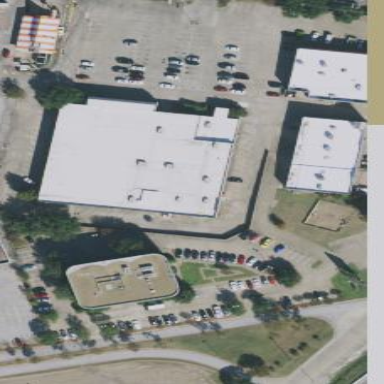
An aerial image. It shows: Commercial building that houses fitness center.